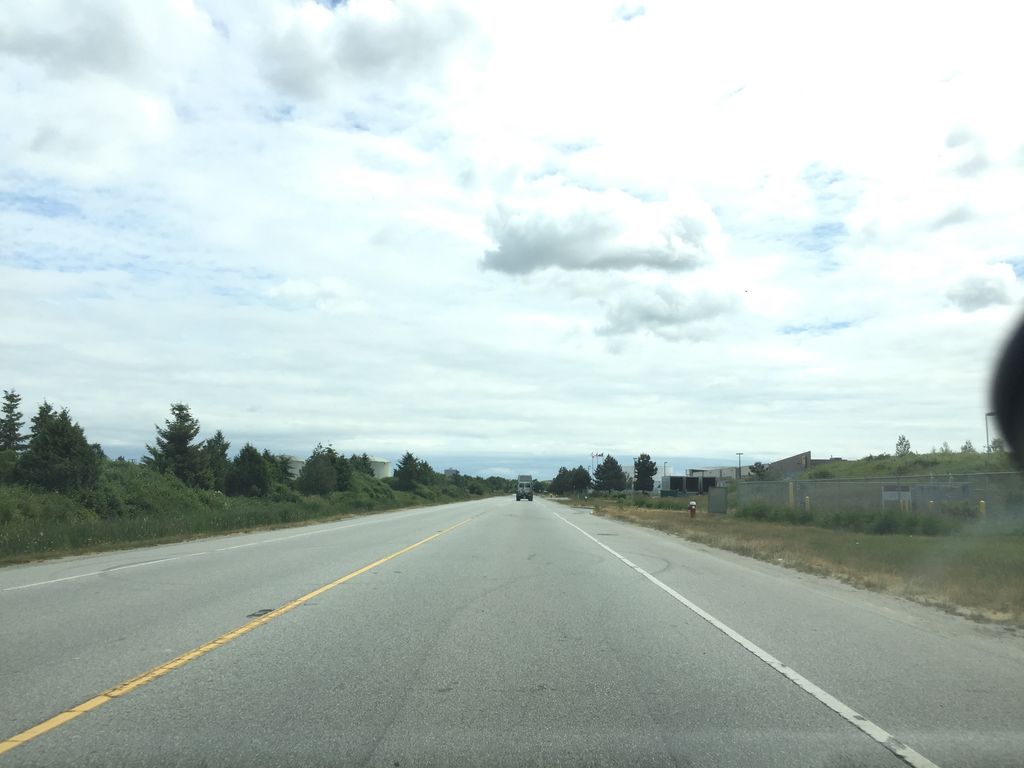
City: vancouver